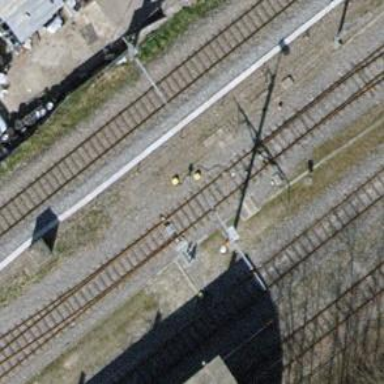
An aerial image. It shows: Railway switch.